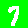
Digit: 7